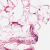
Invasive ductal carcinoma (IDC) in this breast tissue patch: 0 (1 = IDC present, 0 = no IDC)